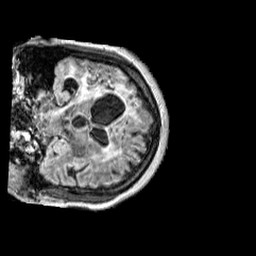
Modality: FLAIR
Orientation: coronal
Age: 65
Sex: female
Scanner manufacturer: siemens
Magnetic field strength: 3 T
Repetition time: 5 s
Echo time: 0.387 s